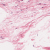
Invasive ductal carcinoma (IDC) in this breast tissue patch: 0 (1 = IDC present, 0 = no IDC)